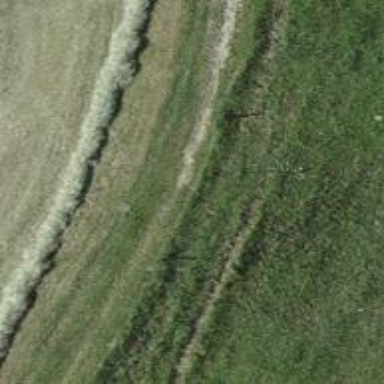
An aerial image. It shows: Track with very rough surface.